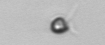
Label: Pyramimonas